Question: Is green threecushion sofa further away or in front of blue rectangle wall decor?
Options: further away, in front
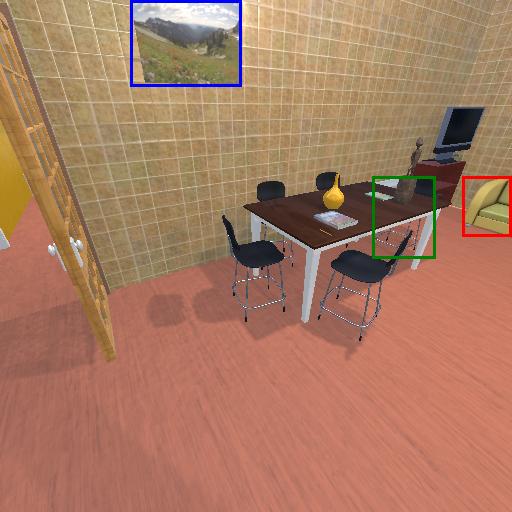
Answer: further away